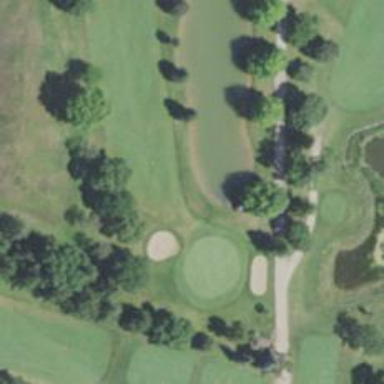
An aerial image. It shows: Golf hole.